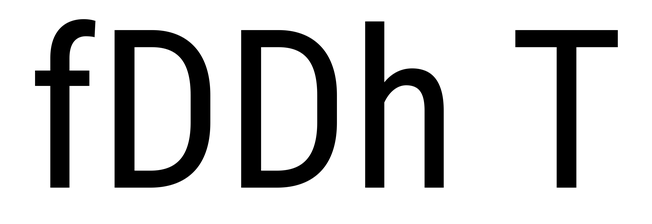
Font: Roboto_Condensed_Regular